Question: When I navigate to - <URL>
the dependency is -
'''
<dependency>
<groupId>org.apache.portals.pluto</groupId>
<artifactId>pluto-container-api</artifactId>
<version>2.0.2</version>
<packaging>bundle</packaging>
</dependency>
'''
Should it not be -
'''
<dependency>
<groupId>org.apache.portals.pluto</groupId>
<artifactId>pluto-container-api</artifactId>
<version>2.0.2</version>
</dependency>
'''
As including the tag seems to cause an error, attached -

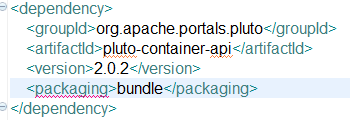
Answer: It seems like a fair assumption that the XML you quote is intended to be copied and pasted into a pom.xml.
You're right. Removing '<packaging>' is the correct thing to do.
There's no need to specify the type, because the bundles artifacts have a 'jar' extension anyway. Even if the packaging was not 'jar' -say, for example, it was 'war'- the correct element to use would be '<type>' and not '<packaging>'.